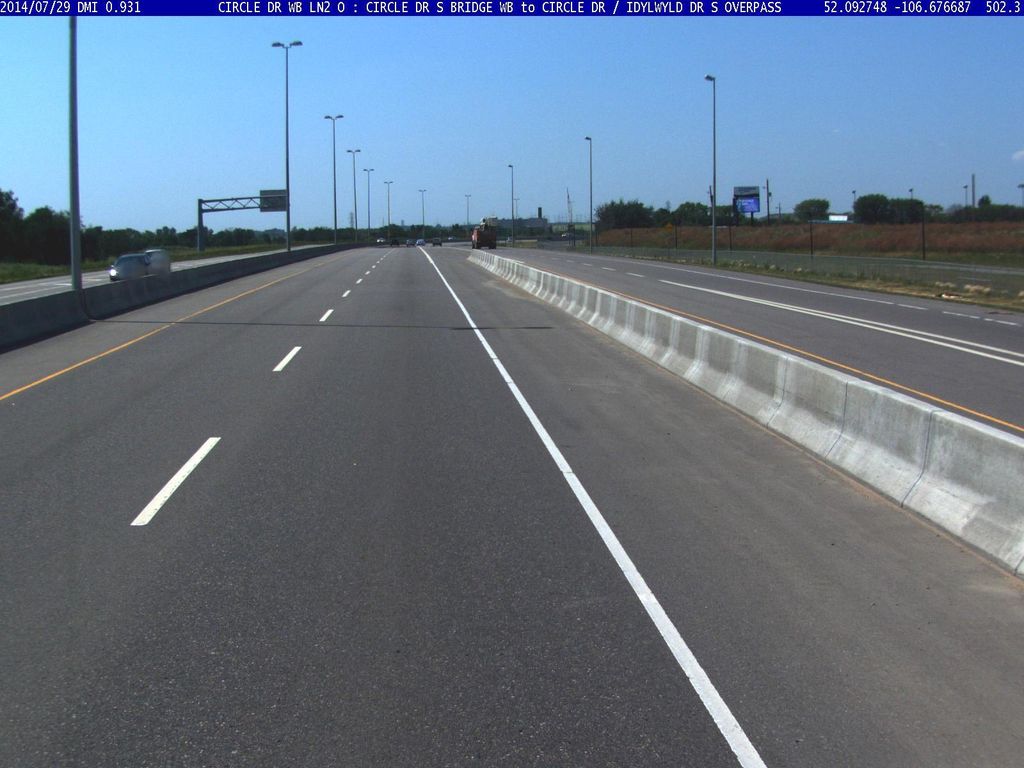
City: saskatoon